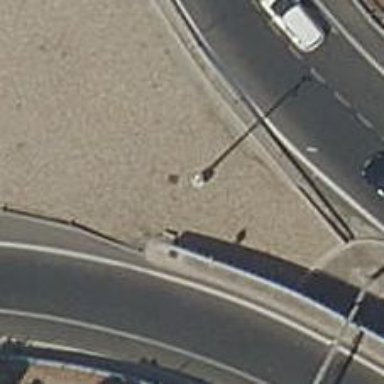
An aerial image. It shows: Public surveillance system is in place.